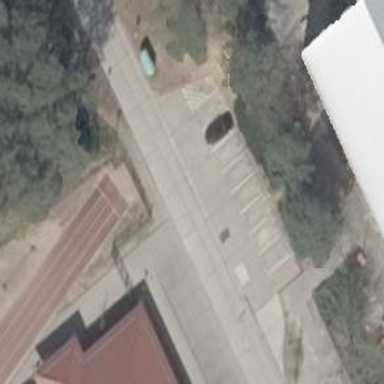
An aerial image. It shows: Paved parking area.